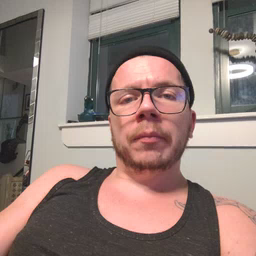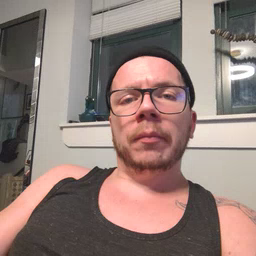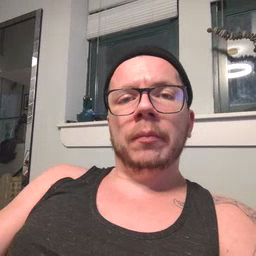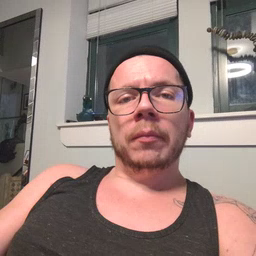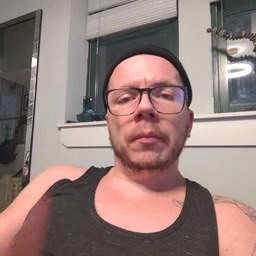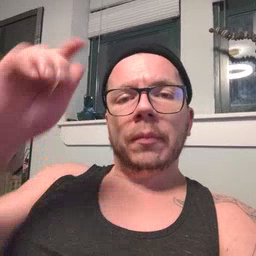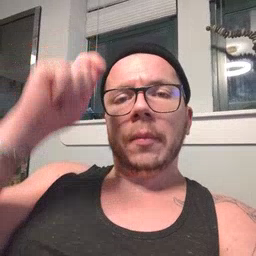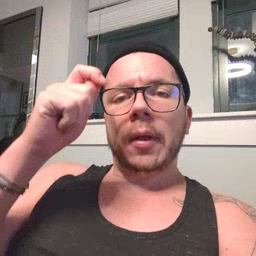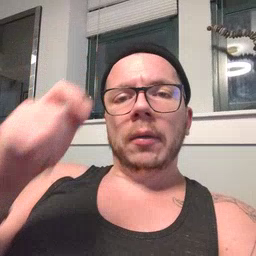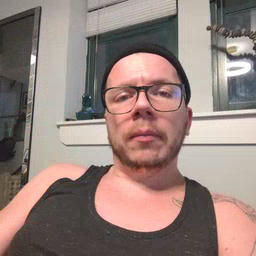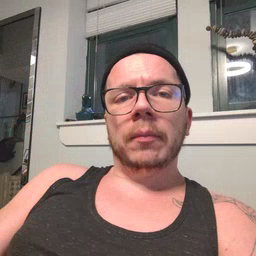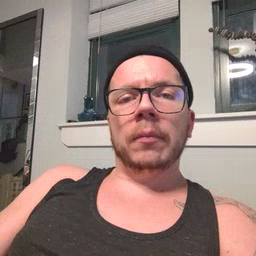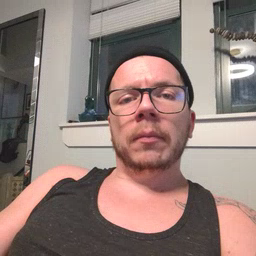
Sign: hat